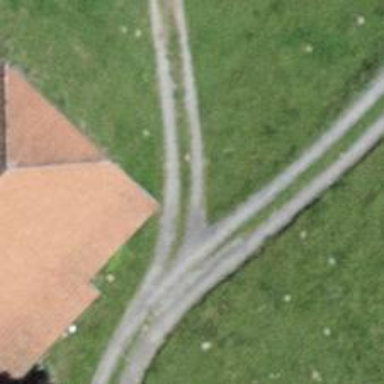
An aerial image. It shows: Unpaved driveway designated as service road.